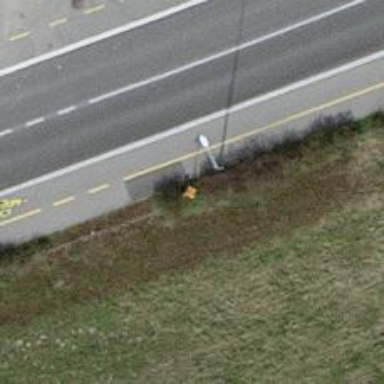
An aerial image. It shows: Aerial orange marker.